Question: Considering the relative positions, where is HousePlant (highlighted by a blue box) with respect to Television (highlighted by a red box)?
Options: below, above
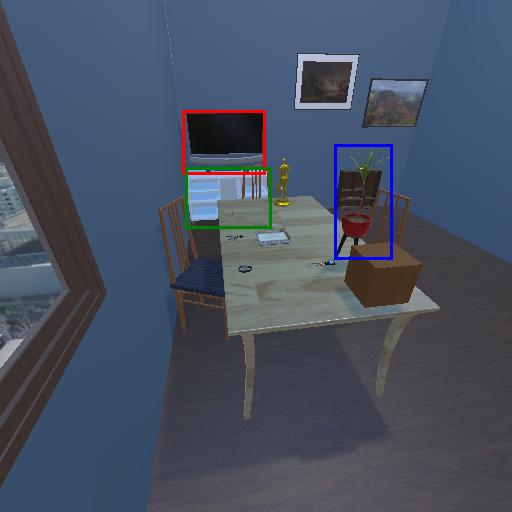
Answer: below